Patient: sex F, age 56
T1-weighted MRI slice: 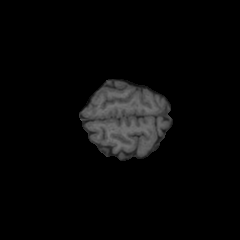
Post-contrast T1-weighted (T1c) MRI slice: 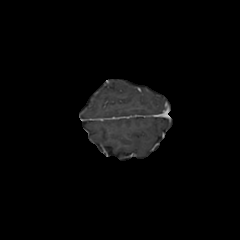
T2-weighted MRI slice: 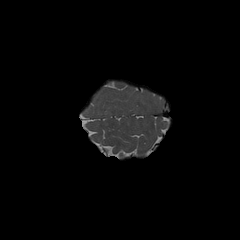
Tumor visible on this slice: yes
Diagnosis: Glioblastoma, IDH-wildtype
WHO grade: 4